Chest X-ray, AP view. Patient: 60 years old, sex F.
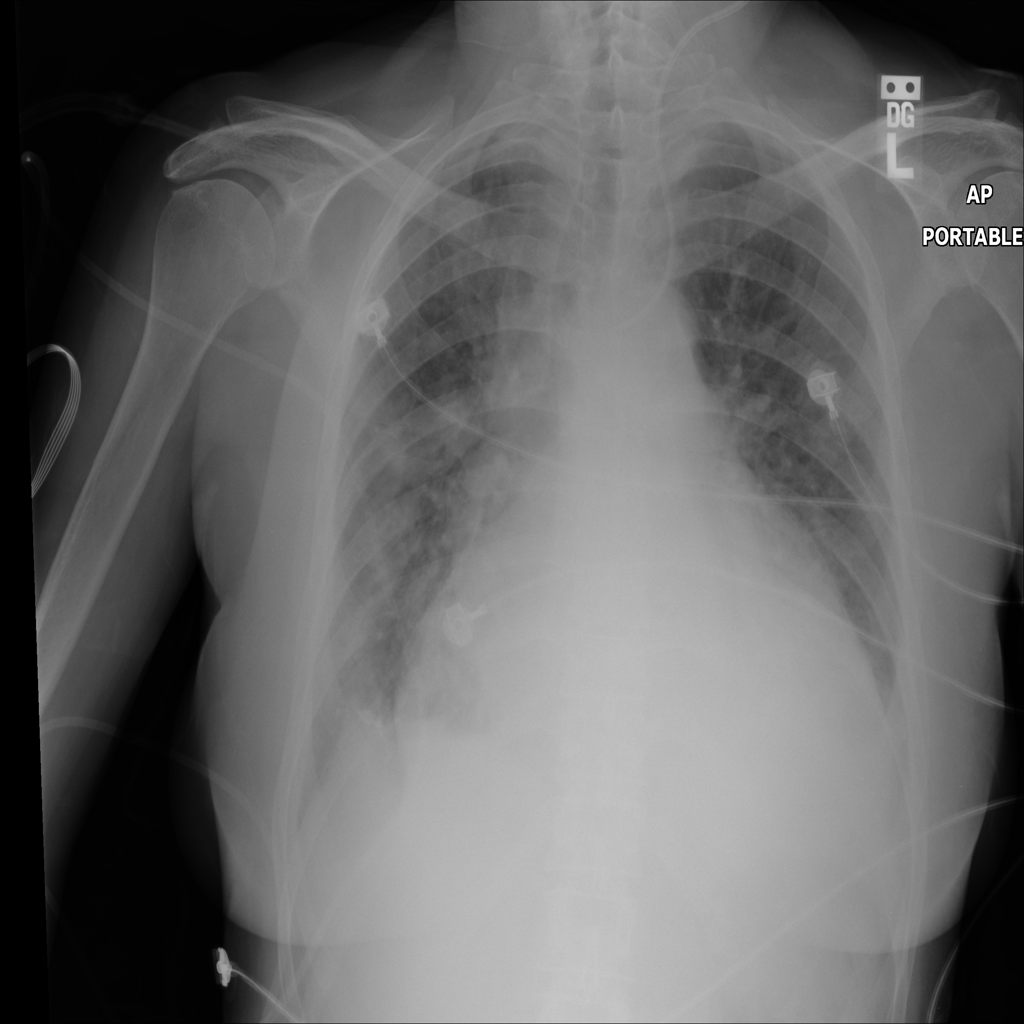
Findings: Infiltration